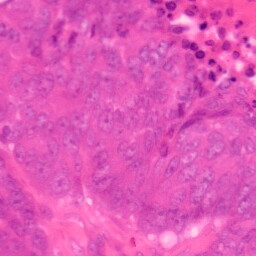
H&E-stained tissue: Colon